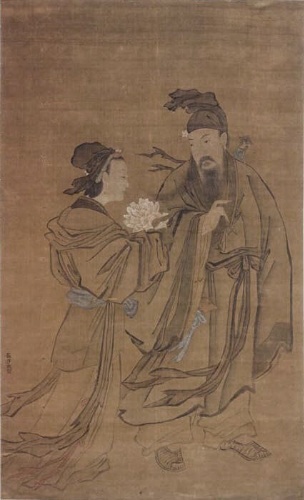
Title: 清   佚名   傳崔子忠   呂洞賓戯牡丹仙子   軸|Lȕ Dongbin and the Spirit of the Peony
Artist: Cui Zizhong|Unidentified artist
Artist bio: Chinese, ca. 1595–1644|
Object type: Hanging scroll
Classification: Paintings
Medium: Hanging scroll; ink and color on silk
Culture: China
Period: Ming (1368–1644) or Qing (1644–1911) dynasty
Dimensions: Image: 57 in. × 33 3/4 in. (144.8 × 85.7 cm)
Department: Asian Art
Credit line: John Stewart Kennedy Fund, 1913
Accession year: 1913
Repository: Metropolitan Museum of Art, New York, NY
Tags: Peonies|Men|Women